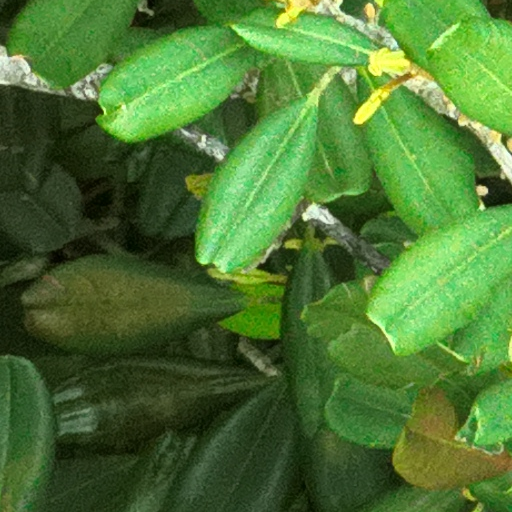
Species: Calophyllum longifolium
GBIF accepted scientific name: Calophyllum longifolium
Crown area (m\u00b2): 238.016